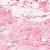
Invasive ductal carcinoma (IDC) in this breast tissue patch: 0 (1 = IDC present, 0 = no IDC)